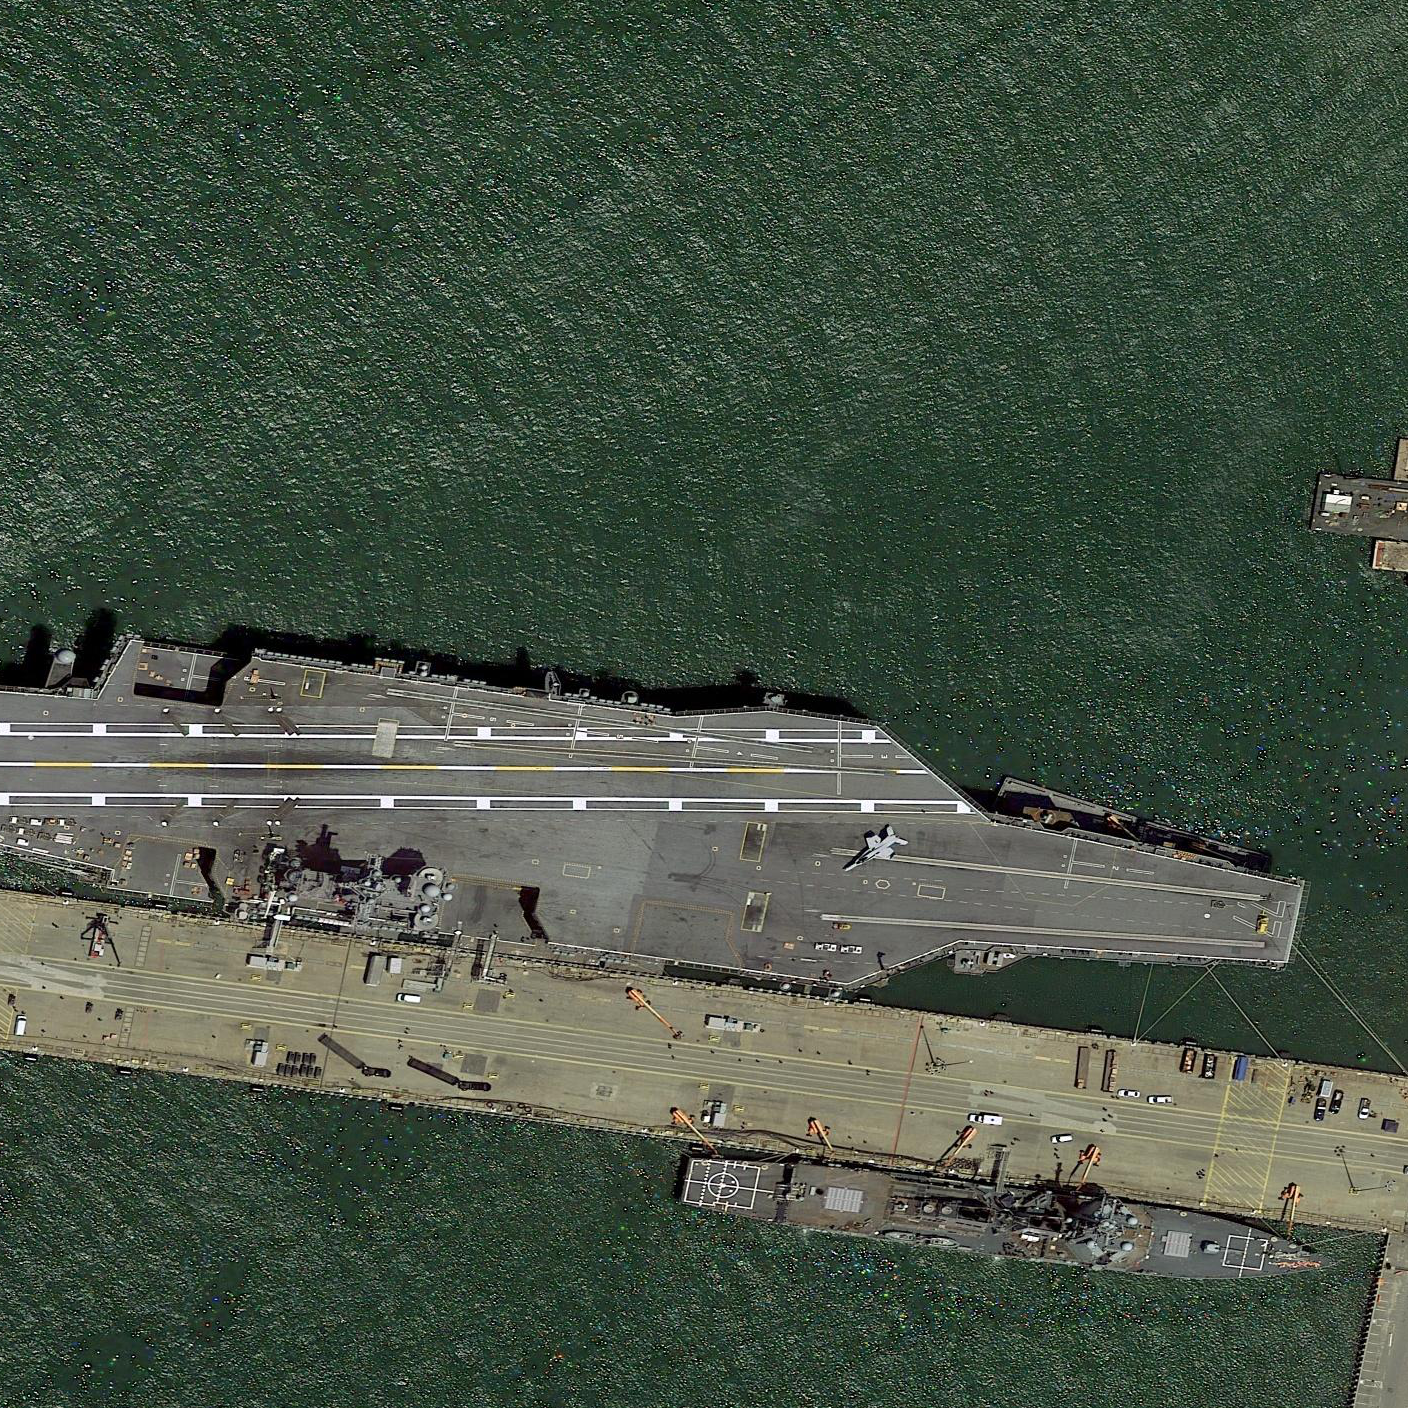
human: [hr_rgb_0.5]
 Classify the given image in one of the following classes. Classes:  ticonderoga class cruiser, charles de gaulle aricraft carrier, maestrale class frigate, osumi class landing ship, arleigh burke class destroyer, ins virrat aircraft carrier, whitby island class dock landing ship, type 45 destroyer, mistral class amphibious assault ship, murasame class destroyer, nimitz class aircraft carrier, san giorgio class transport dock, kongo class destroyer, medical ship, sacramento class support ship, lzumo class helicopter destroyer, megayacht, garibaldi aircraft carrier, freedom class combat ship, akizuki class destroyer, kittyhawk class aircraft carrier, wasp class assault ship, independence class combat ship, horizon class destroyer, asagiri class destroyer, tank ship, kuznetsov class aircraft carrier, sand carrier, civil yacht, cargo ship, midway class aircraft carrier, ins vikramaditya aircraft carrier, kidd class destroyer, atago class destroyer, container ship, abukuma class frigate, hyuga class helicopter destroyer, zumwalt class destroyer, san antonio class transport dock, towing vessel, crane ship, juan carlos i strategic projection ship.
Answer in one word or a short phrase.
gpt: Nimitz class aircraft carrier